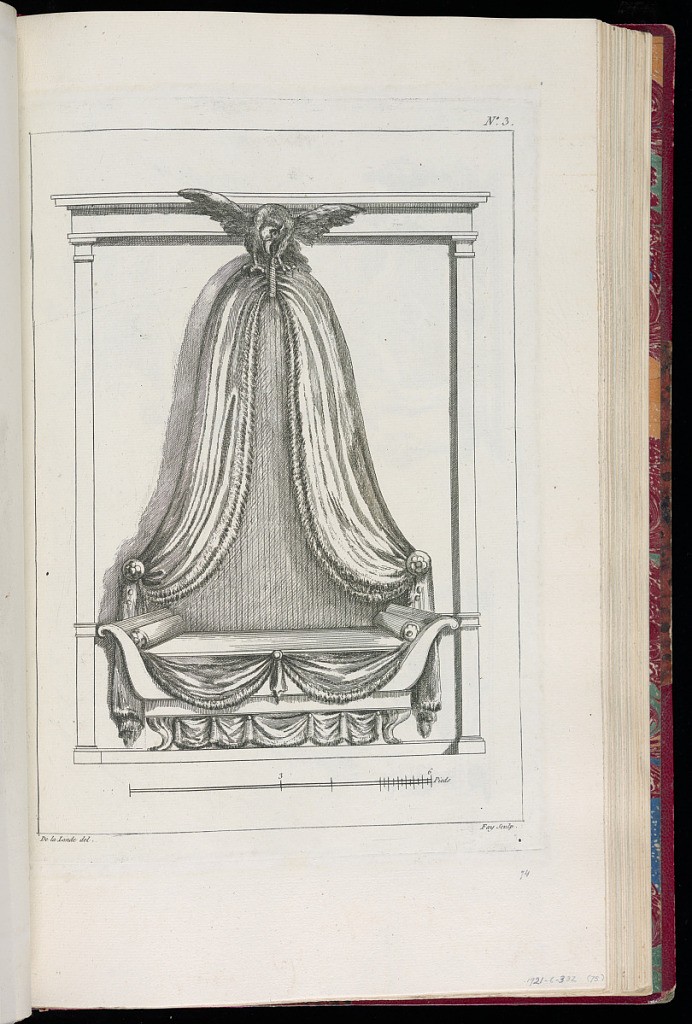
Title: Bed with Eagle
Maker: Richard de Lalonde, French, active 1780–96
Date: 1780-1789
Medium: Etching on off-white laid paper
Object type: Print
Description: Design for a bed with a canopy of drapery held aloft by an eagle. The plate is signed and numbered.